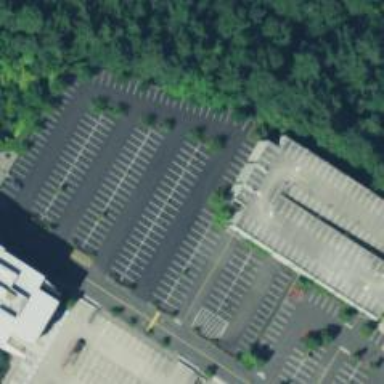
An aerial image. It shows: Multi-storey parking building.